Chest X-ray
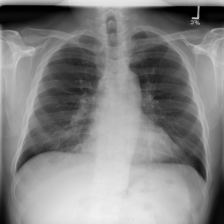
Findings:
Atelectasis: negative
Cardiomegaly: negative
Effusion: negative
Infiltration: negative
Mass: negative
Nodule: negative
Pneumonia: negative
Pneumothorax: negative
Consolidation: negative
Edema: negative
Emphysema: negative
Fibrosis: negative
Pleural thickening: negative
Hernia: negative